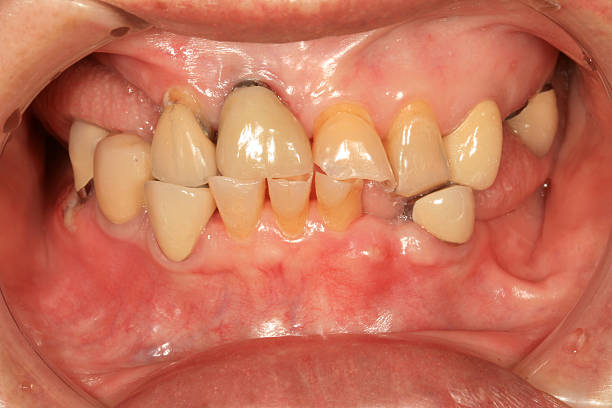
Condition: Calculus